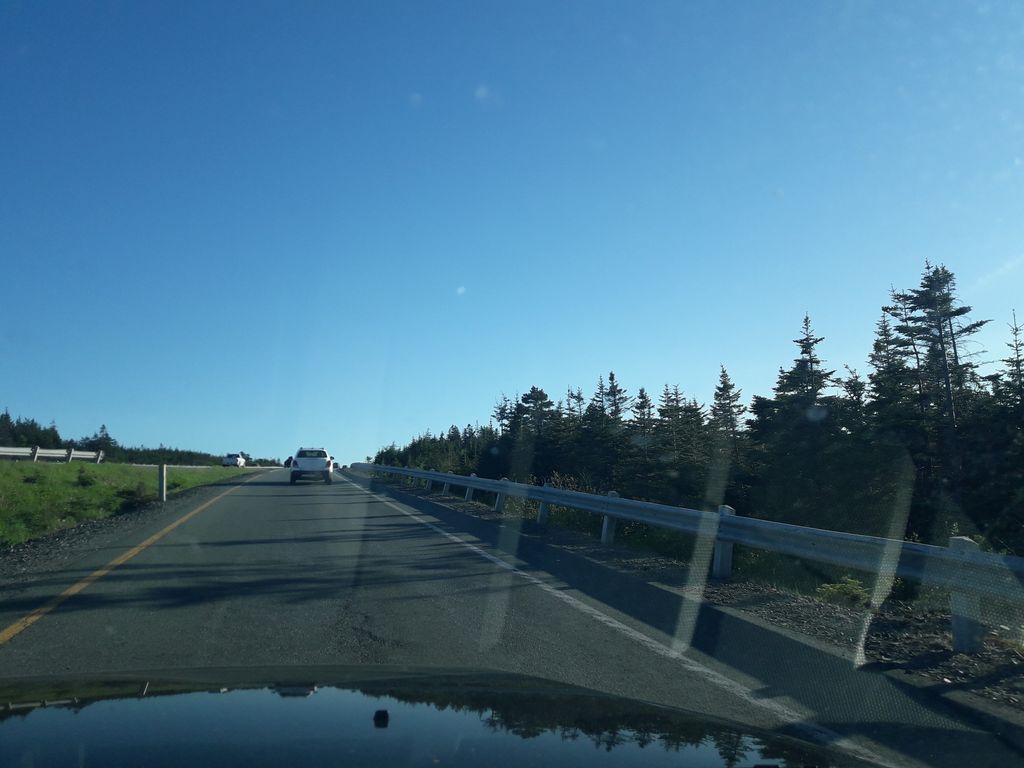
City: st_johns